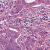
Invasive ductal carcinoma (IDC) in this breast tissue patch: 0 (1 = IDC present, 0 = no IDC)